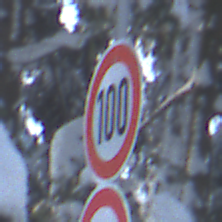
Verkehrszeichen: Geschwindigkeit100
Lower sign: UeberholverbotKraftfahrzeuge
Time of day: MorningAfternoon
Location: Outdoor (Nature)
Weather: Clear
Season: Winter
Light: Natural